Aerial crown-view tile of a tropical tree (Barro Colorado Island, Panama), acquired 20240813:
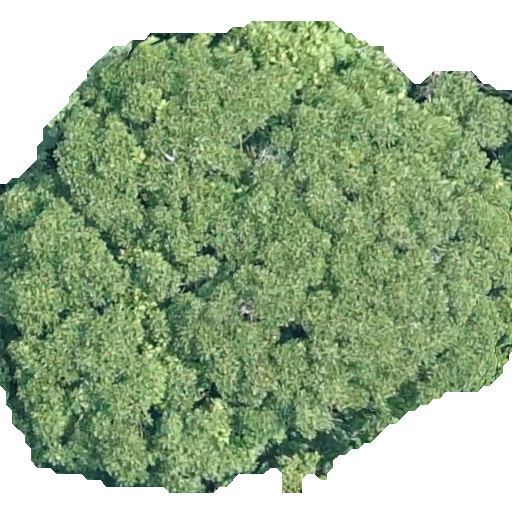
Species: Dipteryx oleifera
GBIF accepted scientific name: Dipteryx oleifera
Crown area: 312.593 m²